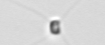
Label: Chaetoceros_tenuissimus